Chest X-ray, AP view. Patient: 67 years old, sex F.
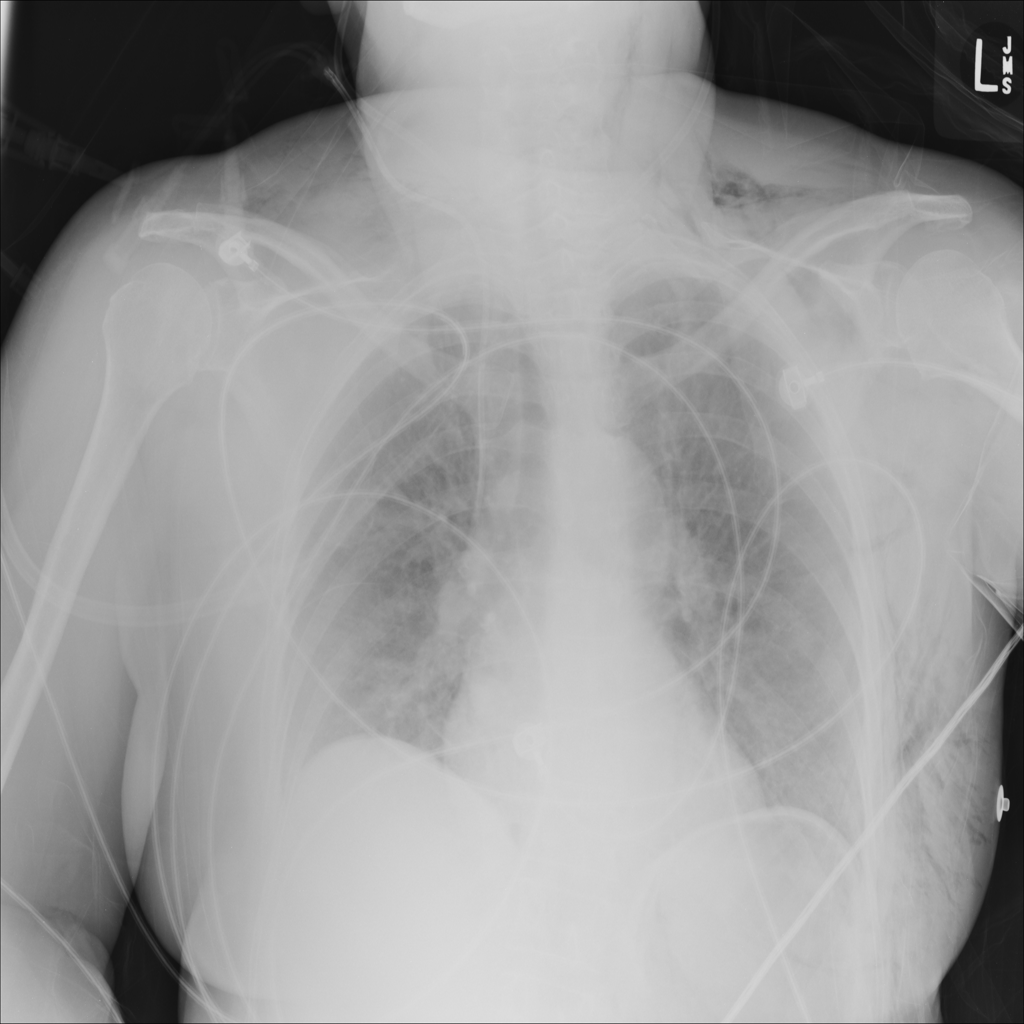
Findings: Emphysema